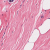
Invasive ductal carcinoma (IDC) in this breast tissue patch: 0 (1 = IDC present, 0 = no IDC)